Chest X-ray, PA view. Patient: 60 years old, sex F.
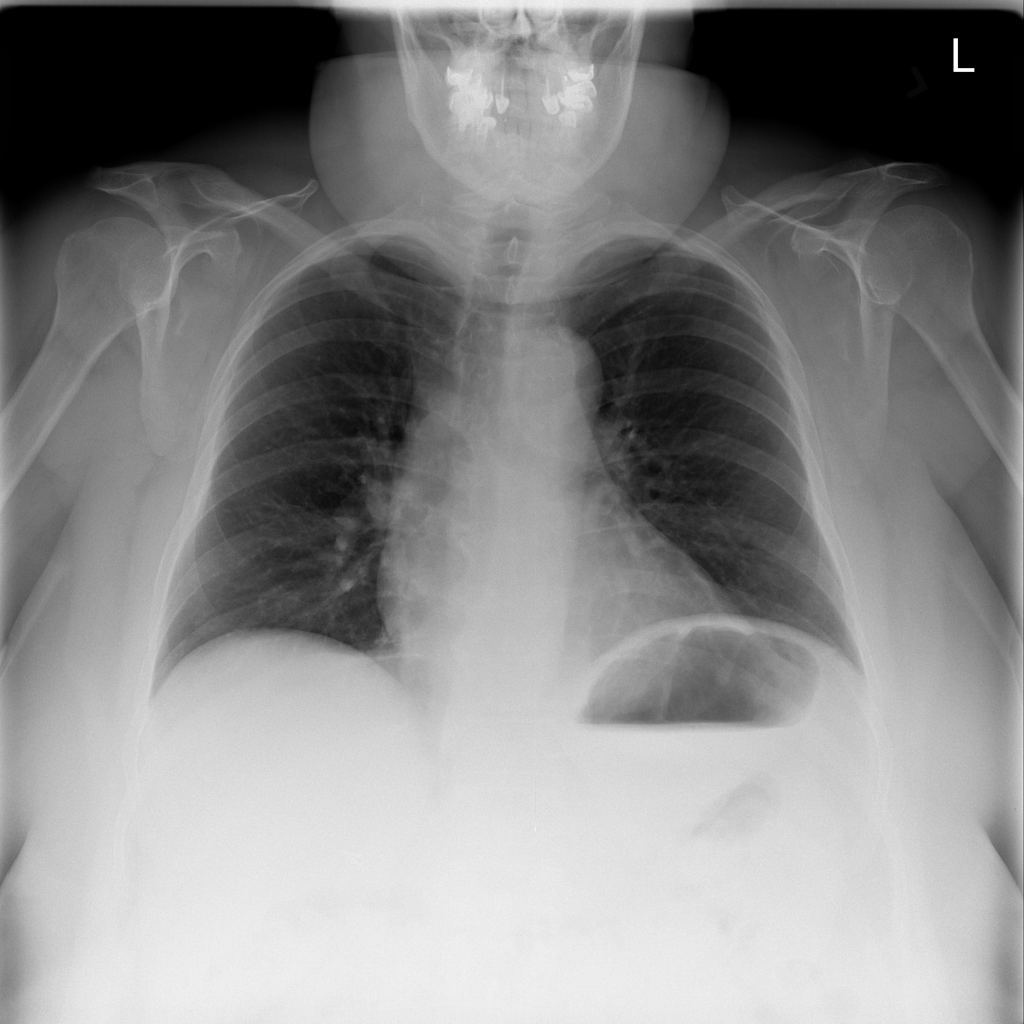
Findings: No Finding